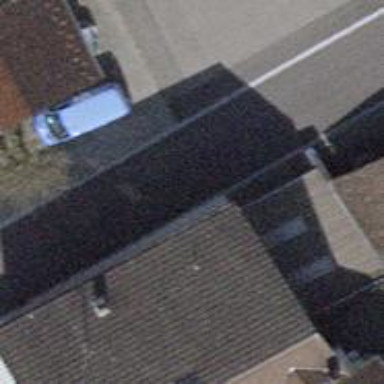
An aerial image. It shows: View of roof of building.